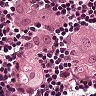
Metastatic tissue present: yes